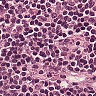
Metastatic tissue present: no